Question: I'm facing an error while reading data from firebase DB, I'm trying to allow login with MAC address :
Error:
'''
java.lang.NullPointerException: Attempt to invoke virtual method 'boolean java.lang.String.equals(java.lang.Object)' on a null object reference
'''
Data:

This is my code :
'''
DatabaseReference users = FirebaseDatabase.getInstance().getReference("users");
Query query = users.orderByChild("macAddress").equalTo(getMacAddr());
query.addListenerForSingleValueEvent(new ValueEventListener() {
@Override
public void onDataChange(DataSnapshot dataSnapshot) {
if(dataSnapshot.exists()) {
User user = dataSnapshot.getValue(User.class);
if(!(user.getEmail().equals(edtEmail.getText().toString()))){
Snackbar.make(rootLayout, "Please Login With Phone You Registered With", Snackbar.LENGTH_SHORT).show();
waitingdialog.dismiss();
return;
}
}
else{
Snackbar.make(rootLayout, "Please Login With Phone You Registered With", Snackbar.LENGTH_SHORT).show();
waitingdialog.dismiss();
return;
}
}
@Override
public void onCancelled(DatabaseError databaseError) {
}
});
'''
getMacAddr() is a function that returns mac address of the device in a string
User.class code used in above code :
'''
public class User {
private String email,password,name,phone,macAddress;
private int isSecured;
public User(String email, String name, String password,String phone,String macAddress,int isSecured){
this.email=email;
this.name=name;
this.password=password;
this.phone=phone;
this.macAddress=macAddress;
this.isSecured=isSecured;
}
public User() {}
public int getIsSecured() {
return isSecured;
}
public void setIsSecured(int isSecured) {
this.isSecured = isSecured;
}
public String getEmail() {
return email;
}
public void setEmail(String email) {
this.email = email;
}
public String getPassword() {
return password;
}
public void setPassword(String password) {
this.password = password;
}
public String getName() {
return name;
}
public void setName(String name) {
this.name = name;
}
public String getMacAddress() {
return macAddress;
}
public void setMacAddress(String macAddress) {
this.macAddress = macAddress;
}
public String getPhone() {
return phone;
}
public void setPhone(String phone) {
this.phone = phone;
}
}
'''
this is User.class that is used to create user object
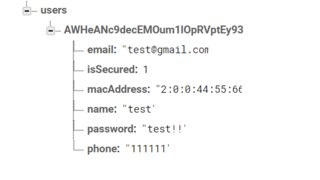
Answer: I just found the error , i changed this line :
'''
Query query = users.orderByChild("macAddress").equalTo(getMacAddr());
'''
to
'''
Query query=users.child(auth.getCurrentUser().getUid()).orderByChild("email");
'''
auth is FirebaseAuth object